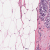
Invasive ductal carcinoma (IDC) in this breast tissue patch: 0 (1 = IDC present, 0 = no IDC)